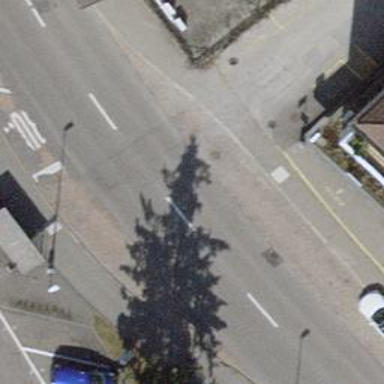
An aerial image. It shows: Bus stop with designated stop position for public transport.